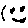
Label: smiley face